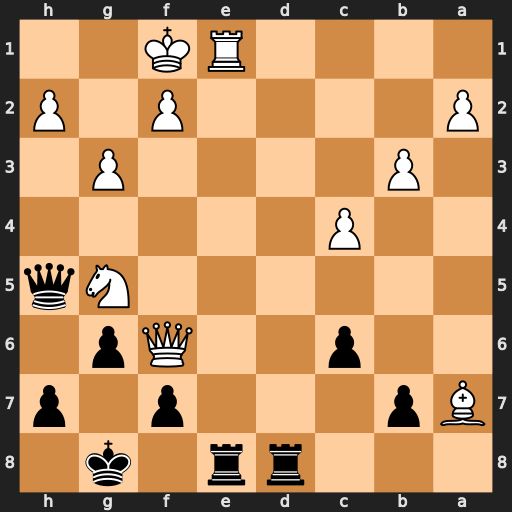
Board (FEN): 3rr1k1/Bp3p1p/2p2Qp1/6Nq/2P5/1P4P1/P4P1P/4RK2
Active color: b
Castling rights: -
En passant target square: -
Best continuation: Rxe1+ Kg2 Rd7 Bd4 Rg1+ Kxg1 Qd1+ Kg2 Qxd4